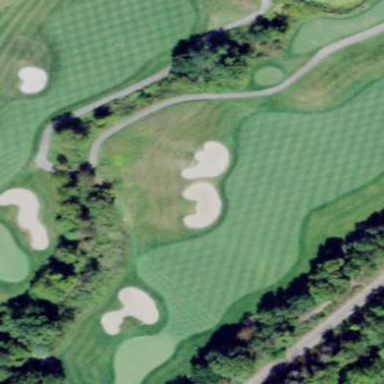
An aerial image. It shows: Grassy area designated as golf fairway.